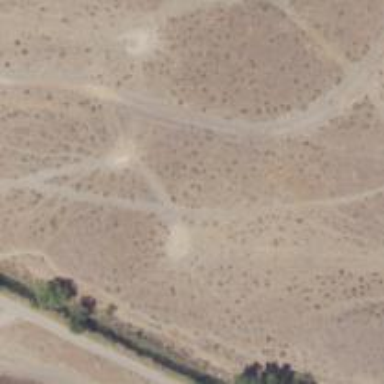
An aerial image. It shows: Disc golf hole.